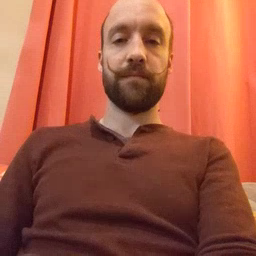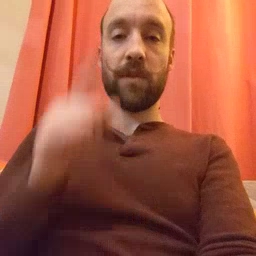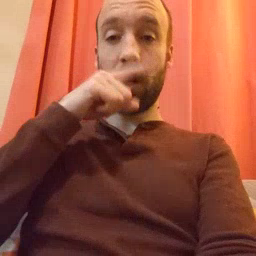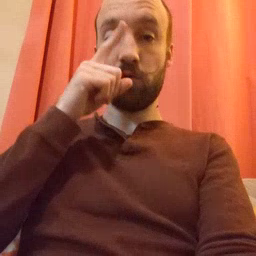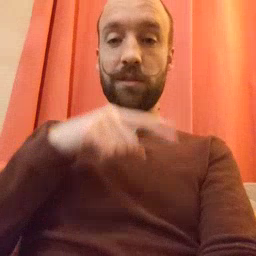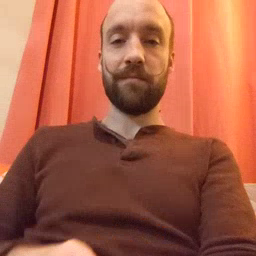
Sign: mouse